Field crop: maize
Growth stage: 2
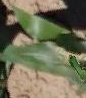
Species: maize